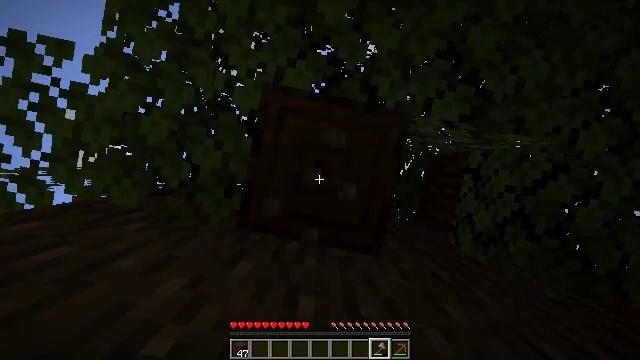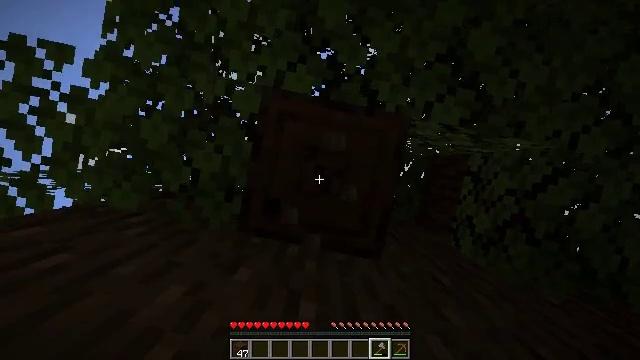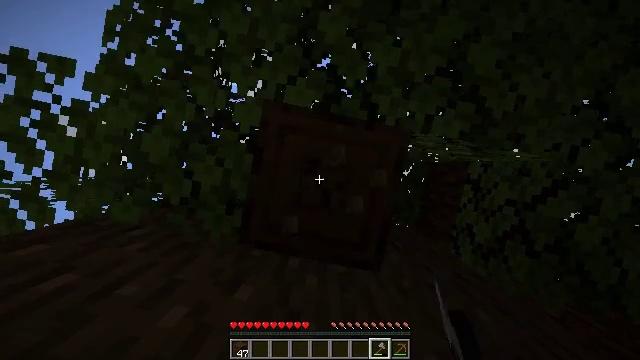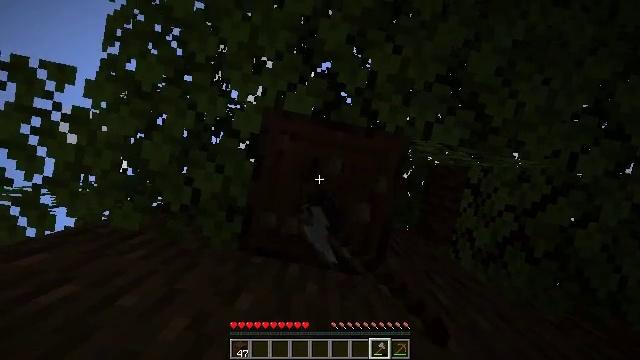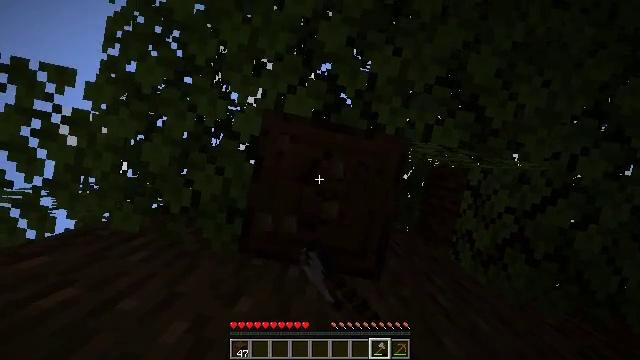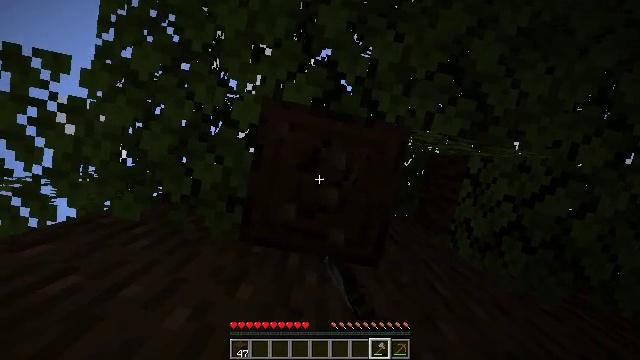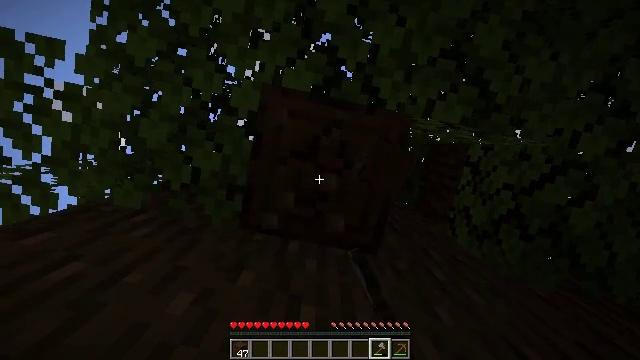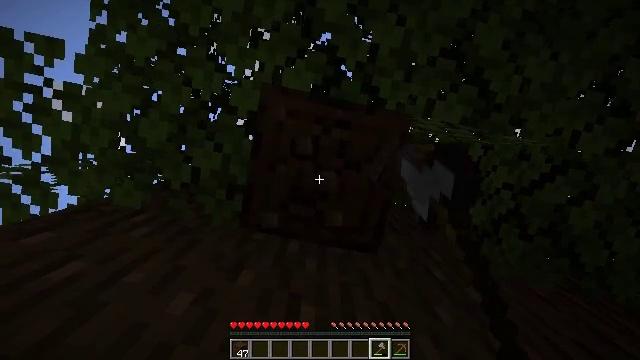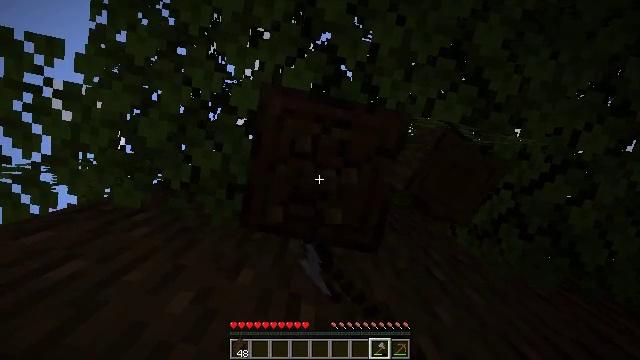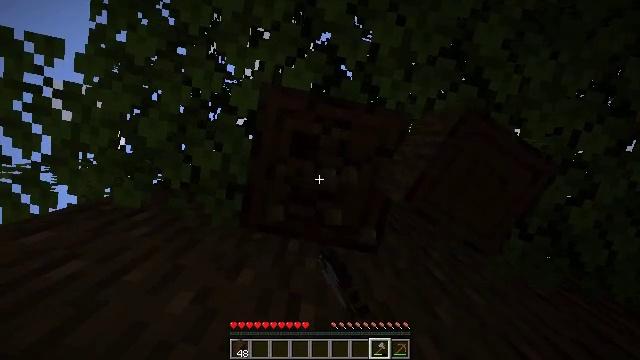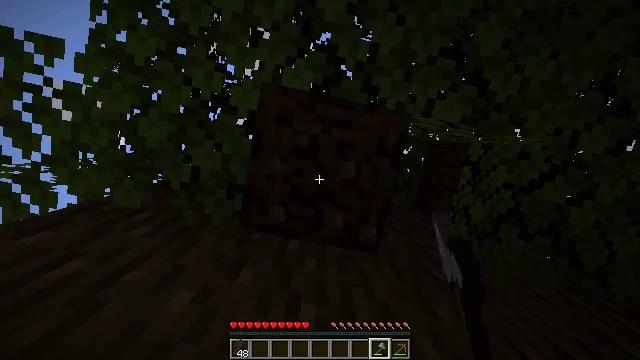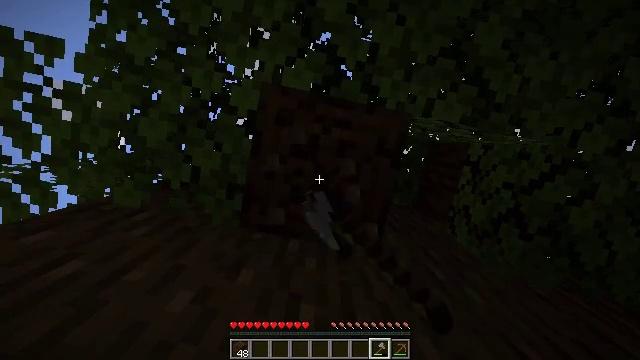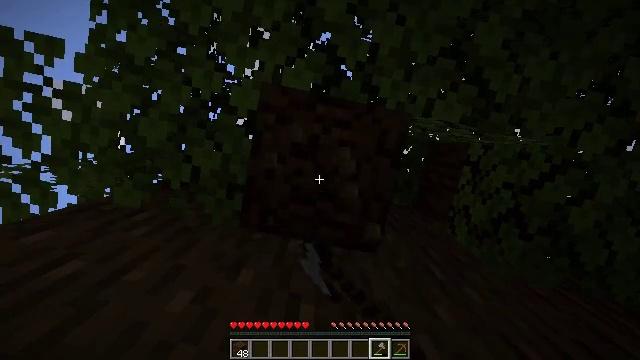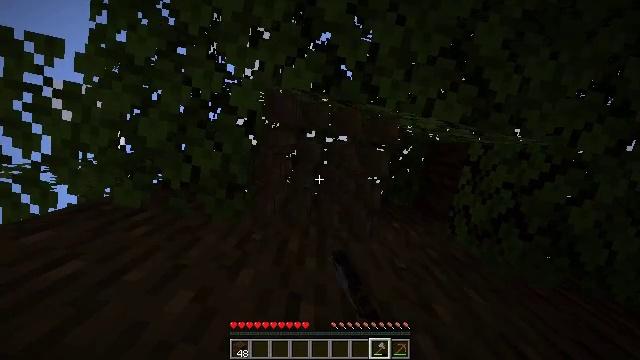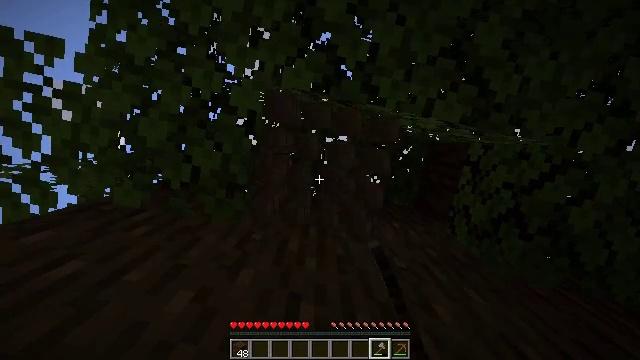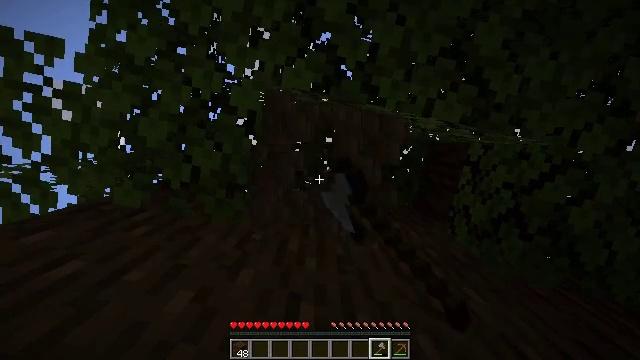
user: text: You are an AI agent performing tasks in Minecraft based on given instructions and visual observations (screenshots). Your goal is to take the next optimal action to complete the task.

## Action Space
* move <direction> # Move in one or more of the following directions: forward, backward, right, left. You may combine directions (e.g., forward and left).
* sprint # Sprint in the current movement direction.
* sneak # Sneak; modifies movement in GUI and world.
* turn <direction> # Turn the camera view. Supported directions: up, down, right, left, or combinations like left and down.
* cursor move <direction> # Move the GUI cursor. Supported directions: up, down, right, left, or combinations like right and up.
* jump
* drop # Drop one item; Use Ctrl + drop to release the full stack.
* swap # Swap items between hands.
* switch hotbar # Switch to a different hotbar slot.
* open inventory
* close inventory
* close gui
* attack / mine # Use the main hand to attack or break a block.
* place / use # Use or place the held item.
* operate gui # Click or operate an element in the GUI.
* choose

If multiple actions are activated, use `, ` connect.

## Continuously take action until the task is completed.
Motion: motion action
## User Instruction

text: Chop down the dark oak log.
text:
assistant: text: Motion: move back, sneak, attack / mine
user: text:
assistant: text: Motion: move back, sneak, attack / mine
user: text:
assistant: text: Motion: sneak, attack / mine
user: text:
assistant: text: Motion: sneak, attack / mine
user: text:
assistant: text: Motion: sneak, turn down, attack / mine
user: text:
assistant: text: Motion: sneak, turn down, attack / mine
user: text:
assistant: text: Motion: sneak, attack / mine
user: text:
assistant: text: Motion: sneak, attack / mine
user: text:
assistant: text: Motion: sneak, attack / mine
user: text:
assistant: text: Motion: sneak, attack / mine
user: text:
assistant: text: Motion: sneak, attack / mine
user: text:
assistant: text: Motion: sneak, attack / mine
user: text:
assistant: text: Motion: sneak, attack / mine
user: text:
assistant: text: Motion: sneak, attack / mine
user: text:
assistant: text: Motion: sneak, attack / mine
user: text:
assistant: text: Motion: sneak, attack / mine
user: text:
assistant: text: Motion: sneak, attack / mine
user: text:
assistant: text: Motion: sneak, attack / mine
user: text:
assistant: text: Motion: sneak, turn down, attack / mine
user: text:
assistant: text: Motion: sneak, turn left and down, attack / mine
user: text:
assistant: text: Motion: sneak, attack / mine
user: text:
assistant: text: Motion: sneak, attack / mine
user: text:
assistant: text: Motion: sneak, turn left and down, attack / mine
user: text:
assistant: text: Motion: sneak, turn left and down, attack / mine
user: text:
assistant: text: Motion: sneak, attack / mine
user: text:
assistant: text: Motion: sneak, attack / mine
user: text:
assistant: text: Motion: sneak, attack / mine
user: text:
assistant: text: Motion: sneak, attack / mine
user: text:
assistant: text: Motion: sneak, attack / mine
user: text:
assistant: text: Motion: sneak, attack / mine